Question: I've searched in many threads but i don't see any checkboxes that involves tables, i just wanted to make deleting easy for users, Say, i have a table with fifty entries and i wanted to delete 10 all in one go, so i select the check box beside each record so when i want to delete it it will just get the values of the checkbox pass it on to a php script..
My question is how do i im[plement this on Javascript or jQuery?. getting the values from n numbers of checkboxes? since tables have a dynamic value depending on how many it has on the database.
Here is an image to be clear:

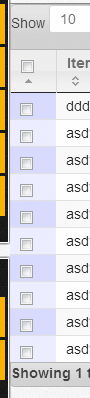
Answer: This will give you an array containing the 'value' attribute of each checked box:
'''
var values = $('input:checked').map(function() {
return this.value;
}).get();
'''
See <URL>